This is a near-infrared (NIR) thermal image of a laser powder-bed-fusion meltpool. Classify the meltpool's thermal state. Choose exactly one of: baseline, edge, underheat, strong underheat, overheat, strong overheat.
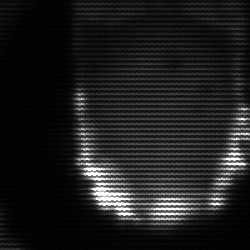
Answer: baseline